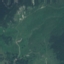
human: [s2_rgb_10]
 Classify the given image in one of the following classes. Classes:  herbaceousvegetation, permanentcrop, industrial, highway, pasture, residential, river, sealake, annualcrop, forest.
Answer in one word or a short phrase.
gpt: Pasture